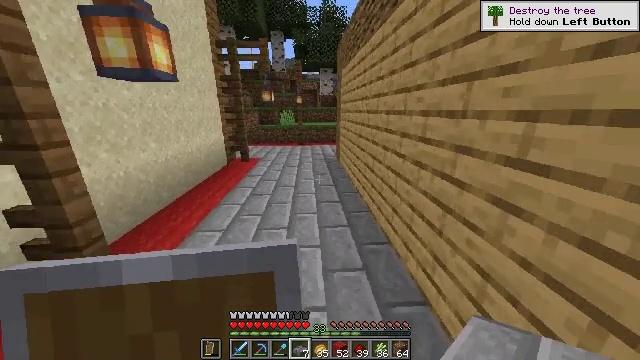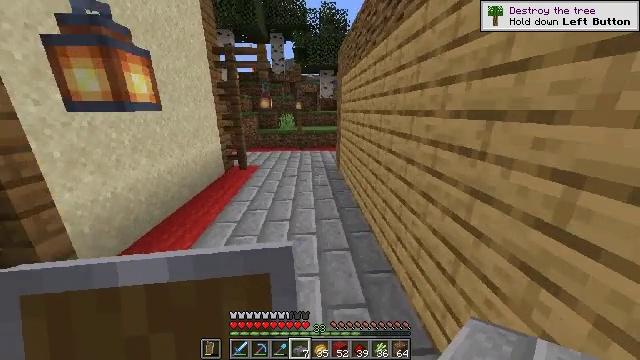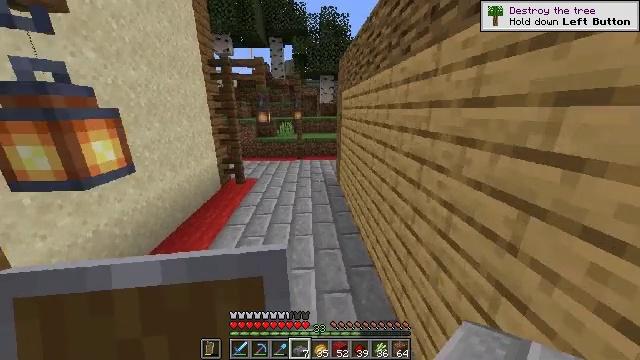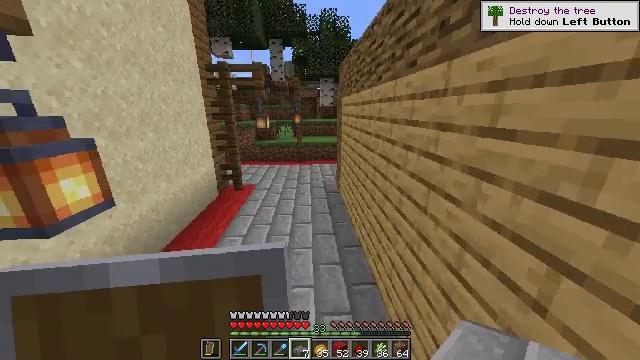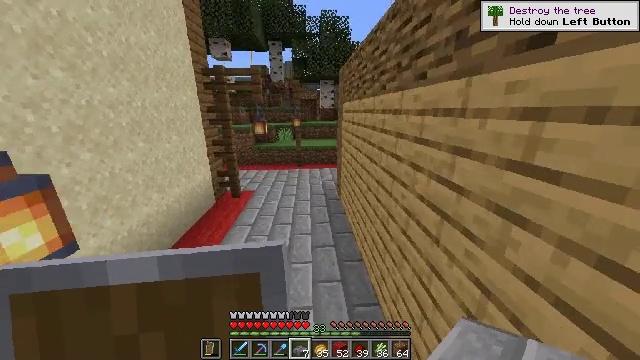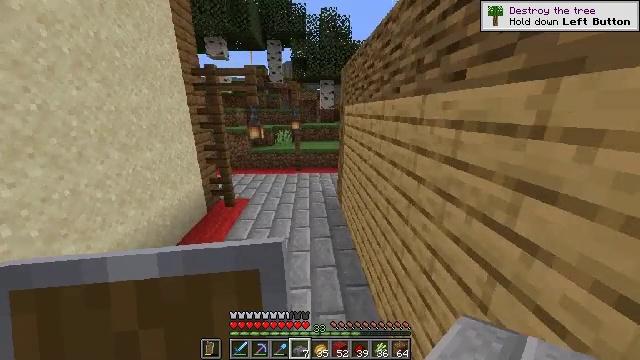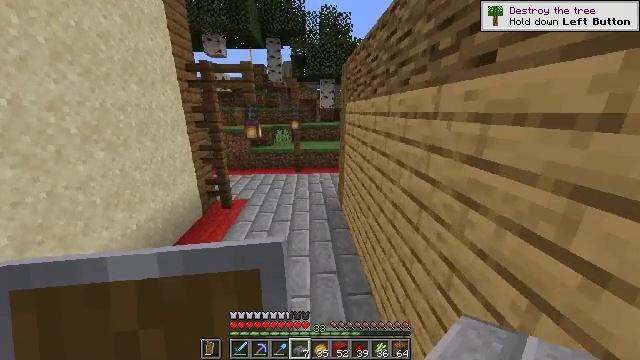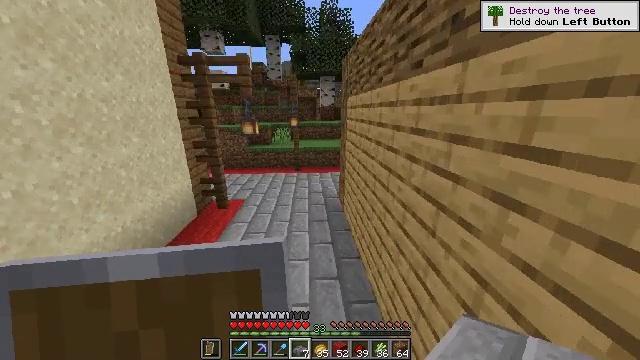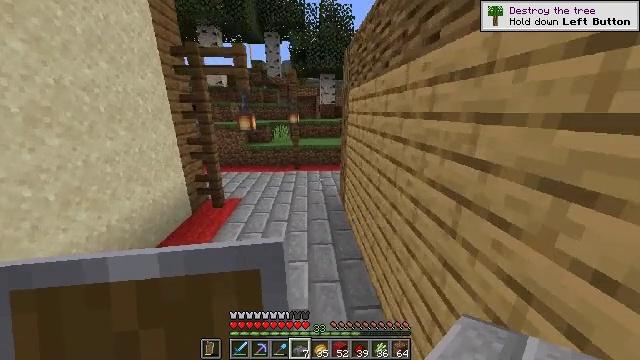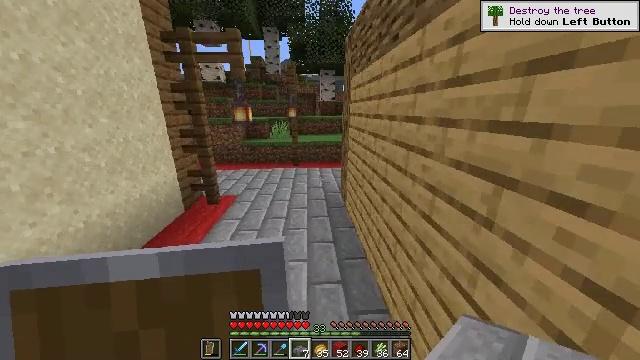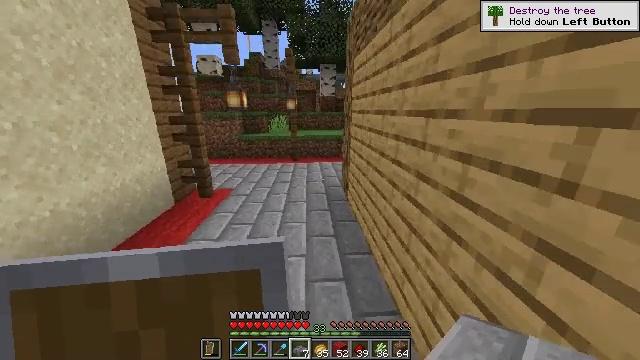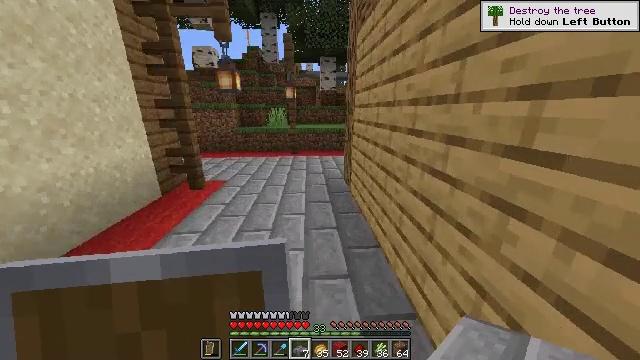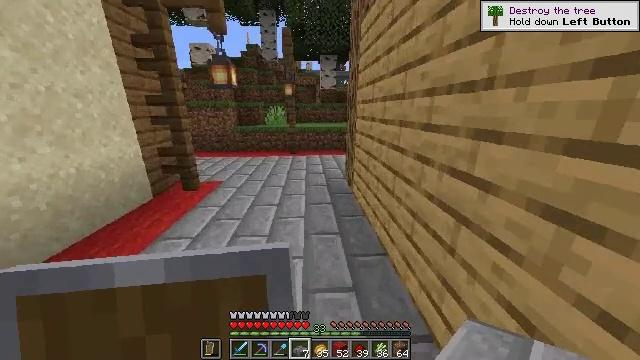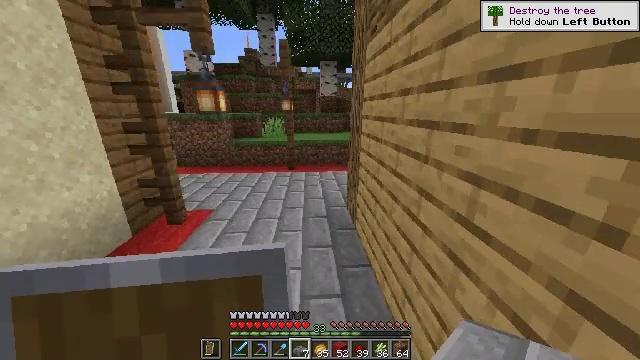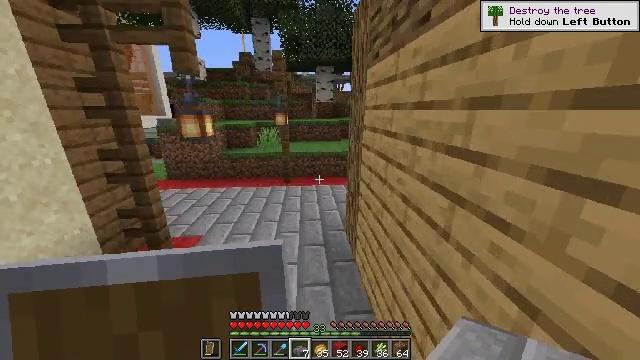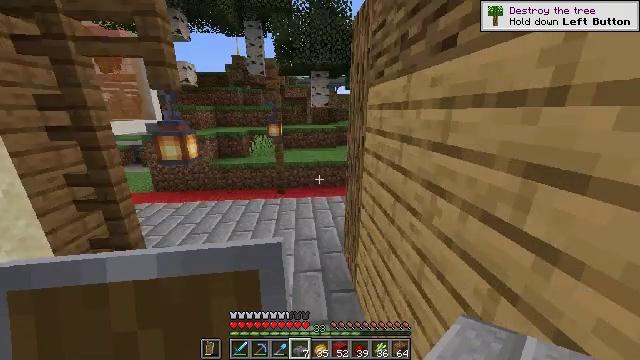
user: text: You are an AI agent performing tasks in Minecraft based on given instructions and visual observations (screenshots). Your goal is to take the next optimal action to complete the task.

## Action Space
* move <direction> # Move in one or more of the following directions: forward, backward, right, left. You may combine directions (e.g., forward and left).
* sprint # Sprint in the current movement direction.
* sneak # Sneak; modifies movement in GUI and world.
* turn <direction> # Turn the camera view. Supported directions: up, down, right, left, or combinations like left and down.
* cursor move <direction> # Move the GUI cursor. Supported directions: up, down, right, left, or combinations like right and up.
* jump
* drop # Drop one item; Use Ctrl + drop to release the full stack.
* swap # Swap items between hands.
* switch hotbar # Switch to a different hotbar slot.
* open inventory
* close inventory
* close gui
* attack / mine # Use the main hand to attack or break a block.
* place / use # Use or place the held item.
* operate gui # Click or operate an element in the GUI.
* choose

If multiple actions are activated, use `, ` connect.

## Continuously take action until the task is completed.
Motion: motion action
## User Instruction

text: Build a spruce fence using the crafting table.
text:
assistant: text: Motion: move forward, jump
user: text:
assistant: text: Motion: move forward, jump
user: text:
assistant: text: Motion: move forward, jump
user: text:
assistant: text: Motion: move forward, jump
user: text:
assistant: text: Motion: move forward, jump
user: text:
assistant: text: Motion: move forward, jump
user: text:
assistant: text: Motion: move forward, jump
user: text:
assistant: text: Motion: move forward, jump
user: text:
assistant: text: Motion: move forward, jump
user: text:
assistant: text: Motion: move forward, jump
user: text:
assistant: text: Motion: move forward, jump
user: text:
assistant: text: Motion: move forward, jump
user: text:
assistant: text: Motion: move forward, jump
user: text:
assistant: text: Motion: move forward, jump
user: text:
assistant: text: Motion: move forward and move left, turn right, jump
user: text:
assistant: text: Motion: move forward and move left, turn right, jump
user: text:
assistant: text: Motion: move forward and move left, turn right, jump
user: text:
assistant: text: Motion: move forward and move left, turn right, jump
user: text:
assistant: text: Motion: move forward and move left, turn right
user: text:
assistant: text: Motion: move forward and move left, turn right and down
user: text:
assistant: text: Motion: move forward and move left, turn right and down
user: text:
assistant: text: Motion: move forward and move left, turn right and down
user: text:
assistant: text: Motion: move forward and move left, turn right
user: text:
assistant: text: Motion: move forward and move left, turn right
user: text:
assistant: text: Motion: move forward and move left, turn right
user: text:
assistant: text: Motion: move forward and move left, turn right
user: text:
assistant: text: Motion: move forward and move left, turn right
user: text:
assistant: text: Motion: move forward and move left, turn right and down
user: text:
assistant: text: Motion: move forward and move left, turn left and up
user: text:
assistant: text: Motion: move forward and move left